I will show an image sequence of human cooking. I have annotated the images with numbered circles. Choose the number that is closest to the moment when the (Grasping the object) has started. You are a five-time world champion in this game. Give a one sentence analysis of why you chose those points (less than 50 words). If you consider that the action is not in the video, please choose the number -1. Provide your answer at the end in a json file of this format: {"points": []}
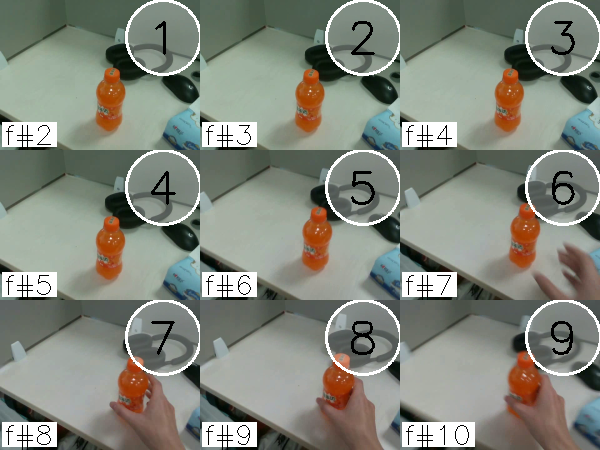
Frame 8 shows the clearest moment of hand-object contact.
{"points": [8]}